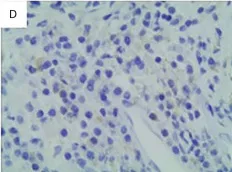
Histological features of the lesion revealed an IgG4-related inflammatory pseudotumor. Immunohistochemical analysis revealed over 400 IgG4-positive cells per high-powered field, and . . IgG4, x200).
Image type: pathology (immunostaining)